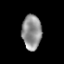
Tissue: lung
Cell type: Endothelial cells
Senescence score: 0.6502
Nuclear area (px): 673
Mean DAPI intensity: 142.626